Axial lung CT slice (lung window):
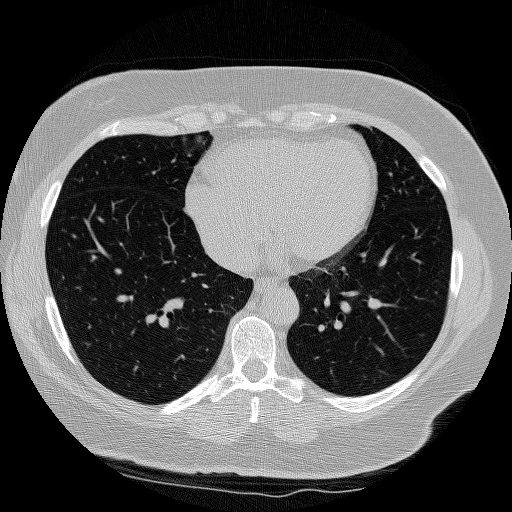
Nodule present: no